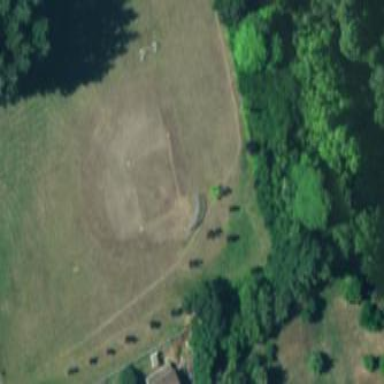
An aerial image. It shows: Baseball pitch with sand surface.